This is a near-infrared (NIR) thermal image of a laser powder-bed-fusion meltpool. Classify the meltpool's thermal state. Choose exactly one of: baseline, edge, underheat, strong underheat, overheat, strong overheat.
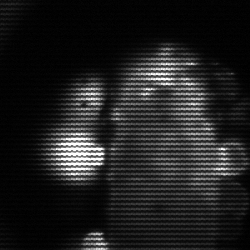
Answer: strong underheat